Question: I am trying to webscrap data from roulette game.
While trying to
'''
find element by class name (roulette_round_result-position__text)
'''
I am getting this output:
'''
<selenium.webdriver.remote.webelement.WebElement (session="d4f20fd17bf4037ed8cf50b00e844a7f", element="f12cf837-6c77-4c90-9da2-7b5fb9da9e5d")>
'''
Any idea how to scrap this value? (In this case number 2)
My code:
'''
number_1=0
while number_1 == 0:
try:
number_1 = self.driver.find_element_by_class_name('roulette-round-result-position__text')
except:
pass
'''
Screen shot from DevTools:

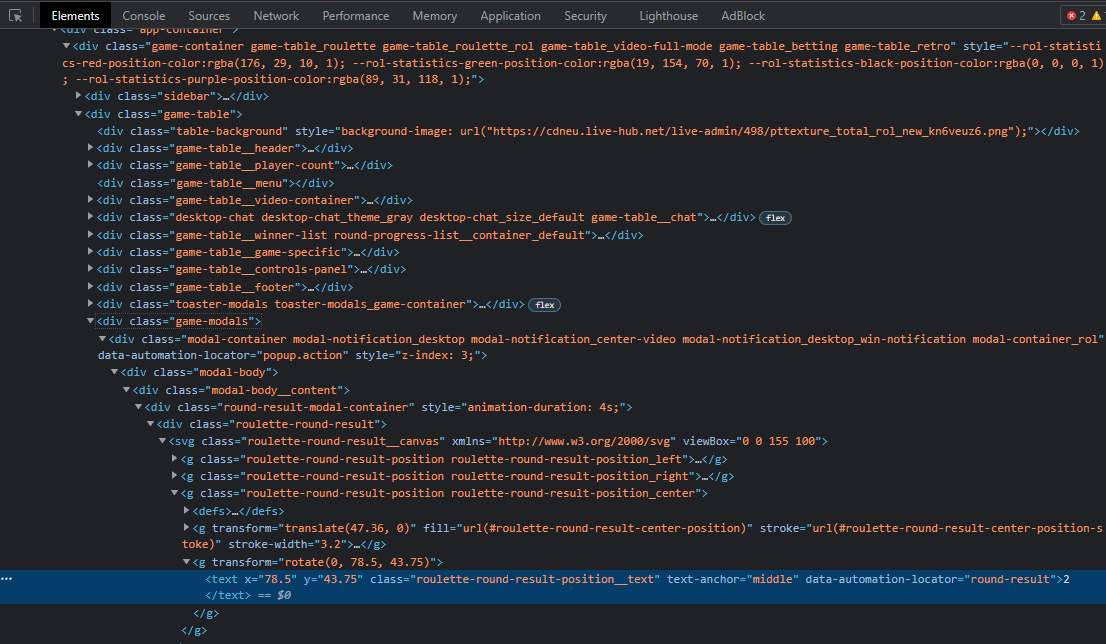
Answer: You are printing the <URL>. Hence you see the output as:
'''
<selenium.webdriver.remote.webelement.WebElement (session="d4f20fd17bf4037ed8cf50b00e844a7f", element="f12cf837-6c77-4c90-9da2-7b5fb9da9e5d")>
'''
Instead you may like to print the within the element as:
'''
number_1 = self.driver.find_element_by_class_name('roulette-round-result-position__text')
print(number_1.text)
'''
or
'''
print(self.driver.find_element_by_class_name('roulette-round-result-position__text').text)
'''